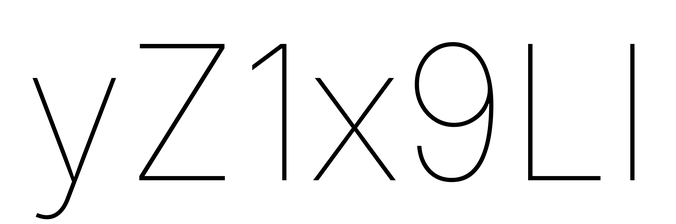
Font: Inter_Thin